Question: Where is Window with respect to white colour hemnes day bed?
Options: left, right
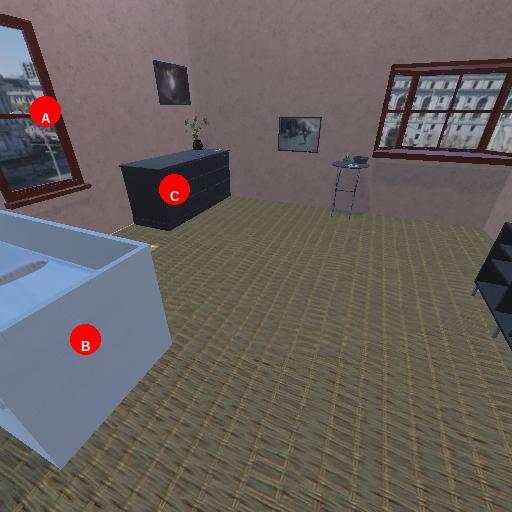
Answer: left